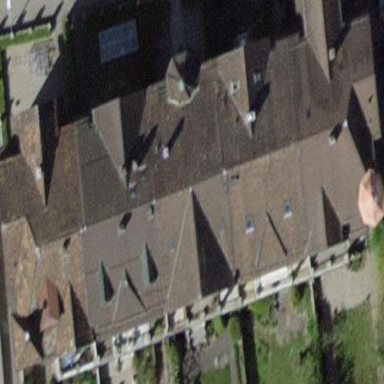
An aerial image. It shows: Gabled roof apartments building with roof tiles.